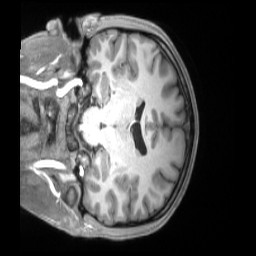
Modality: T1w
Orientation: coronal
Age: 23
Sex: male
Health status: ill
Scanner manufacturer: siemens
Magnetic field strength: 3 T
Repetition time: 2.2 s
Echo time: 0.00157 s